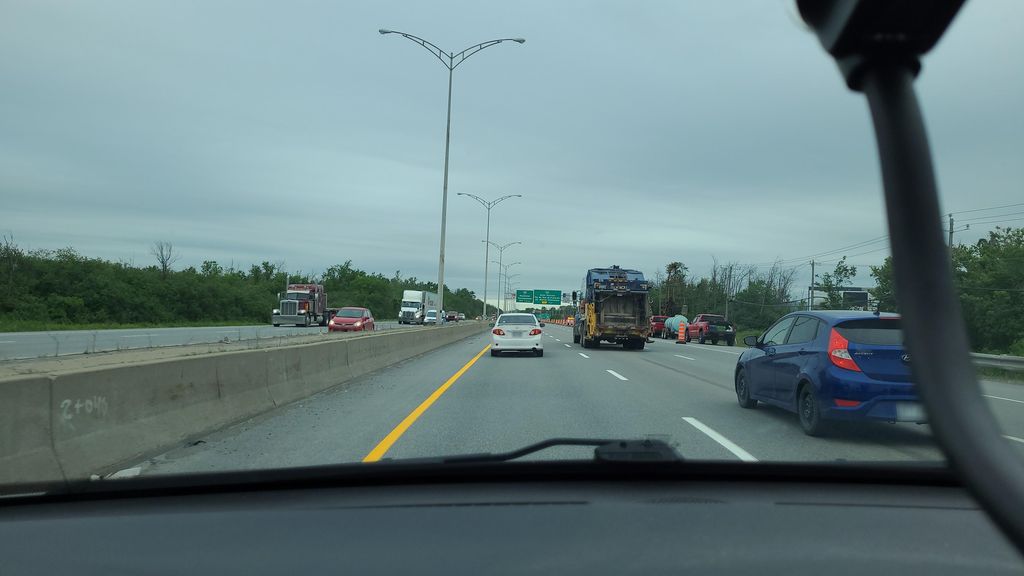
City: montreal